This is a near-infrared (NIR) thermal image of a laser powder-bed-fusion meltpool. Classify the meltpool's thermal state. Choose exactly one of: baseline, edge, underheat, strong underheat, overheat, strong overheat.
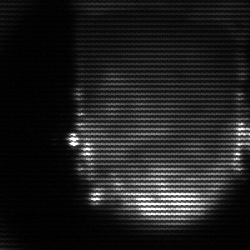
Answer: baseline